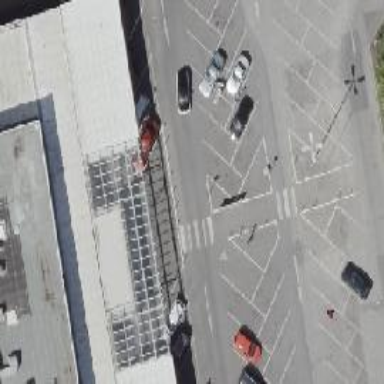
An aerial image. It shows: Uncontrolled zebra crossing on the road.